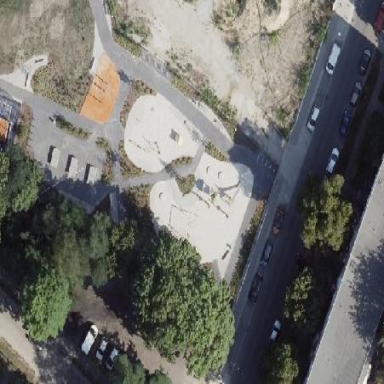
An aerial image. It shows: Sandpit playground.